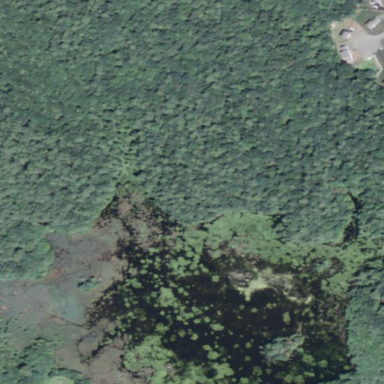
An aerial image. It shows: Wetland area.